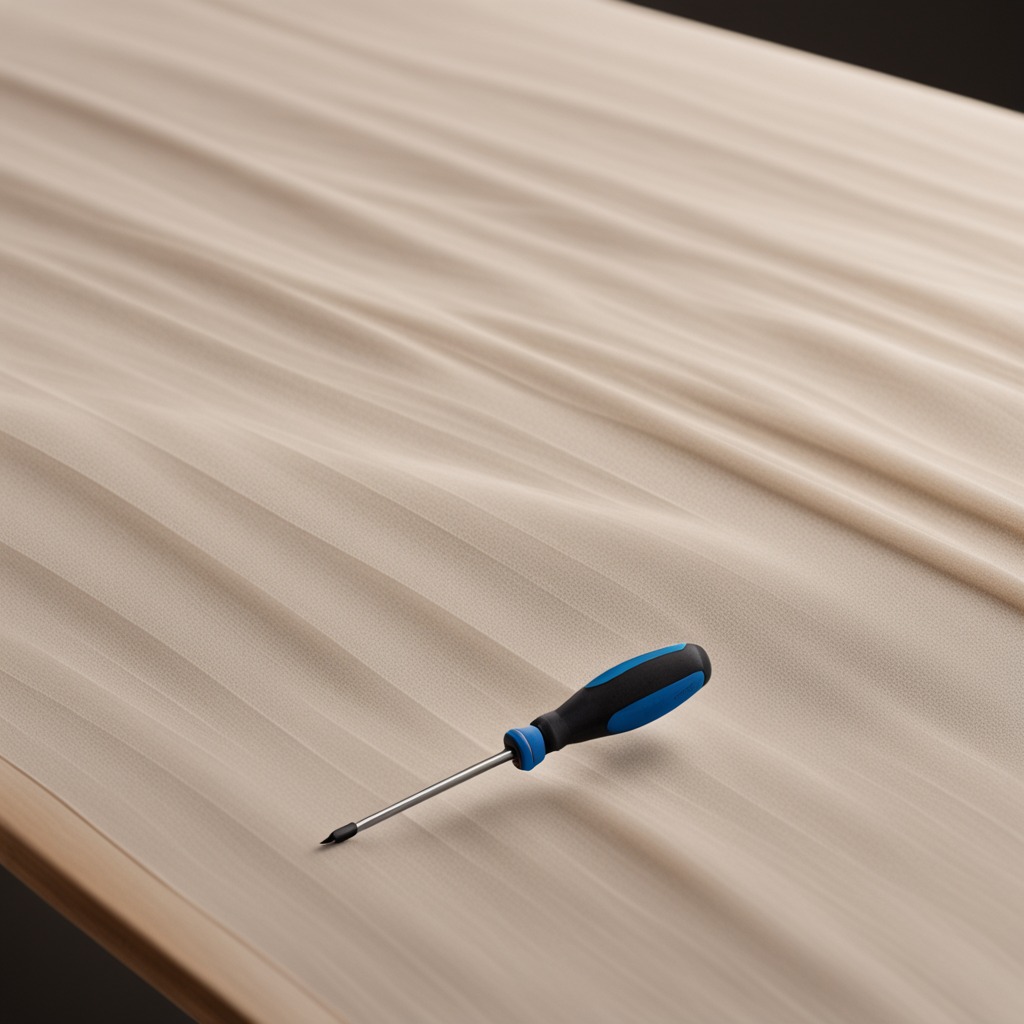
A screwdriver is lying on the wooden table.